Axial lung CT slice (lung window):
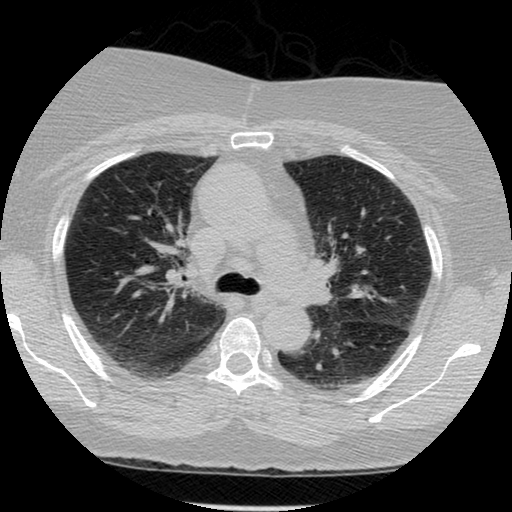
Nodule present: no